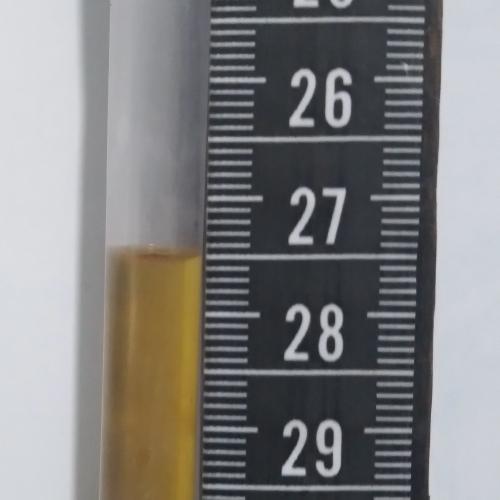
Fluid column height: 27.5 cm